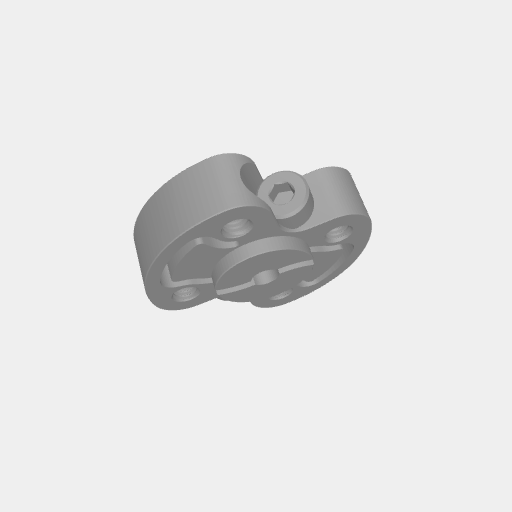
Part: SonicHub4ID